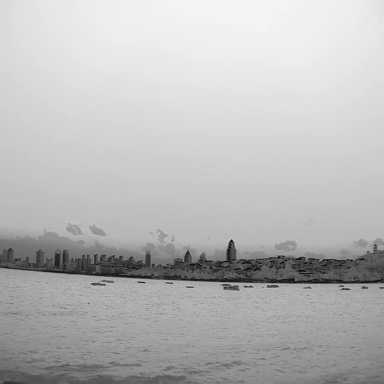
There are 11 bulk_carriers in the infrared image.